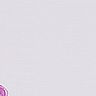
Metastatic tissue present: no